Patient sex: M
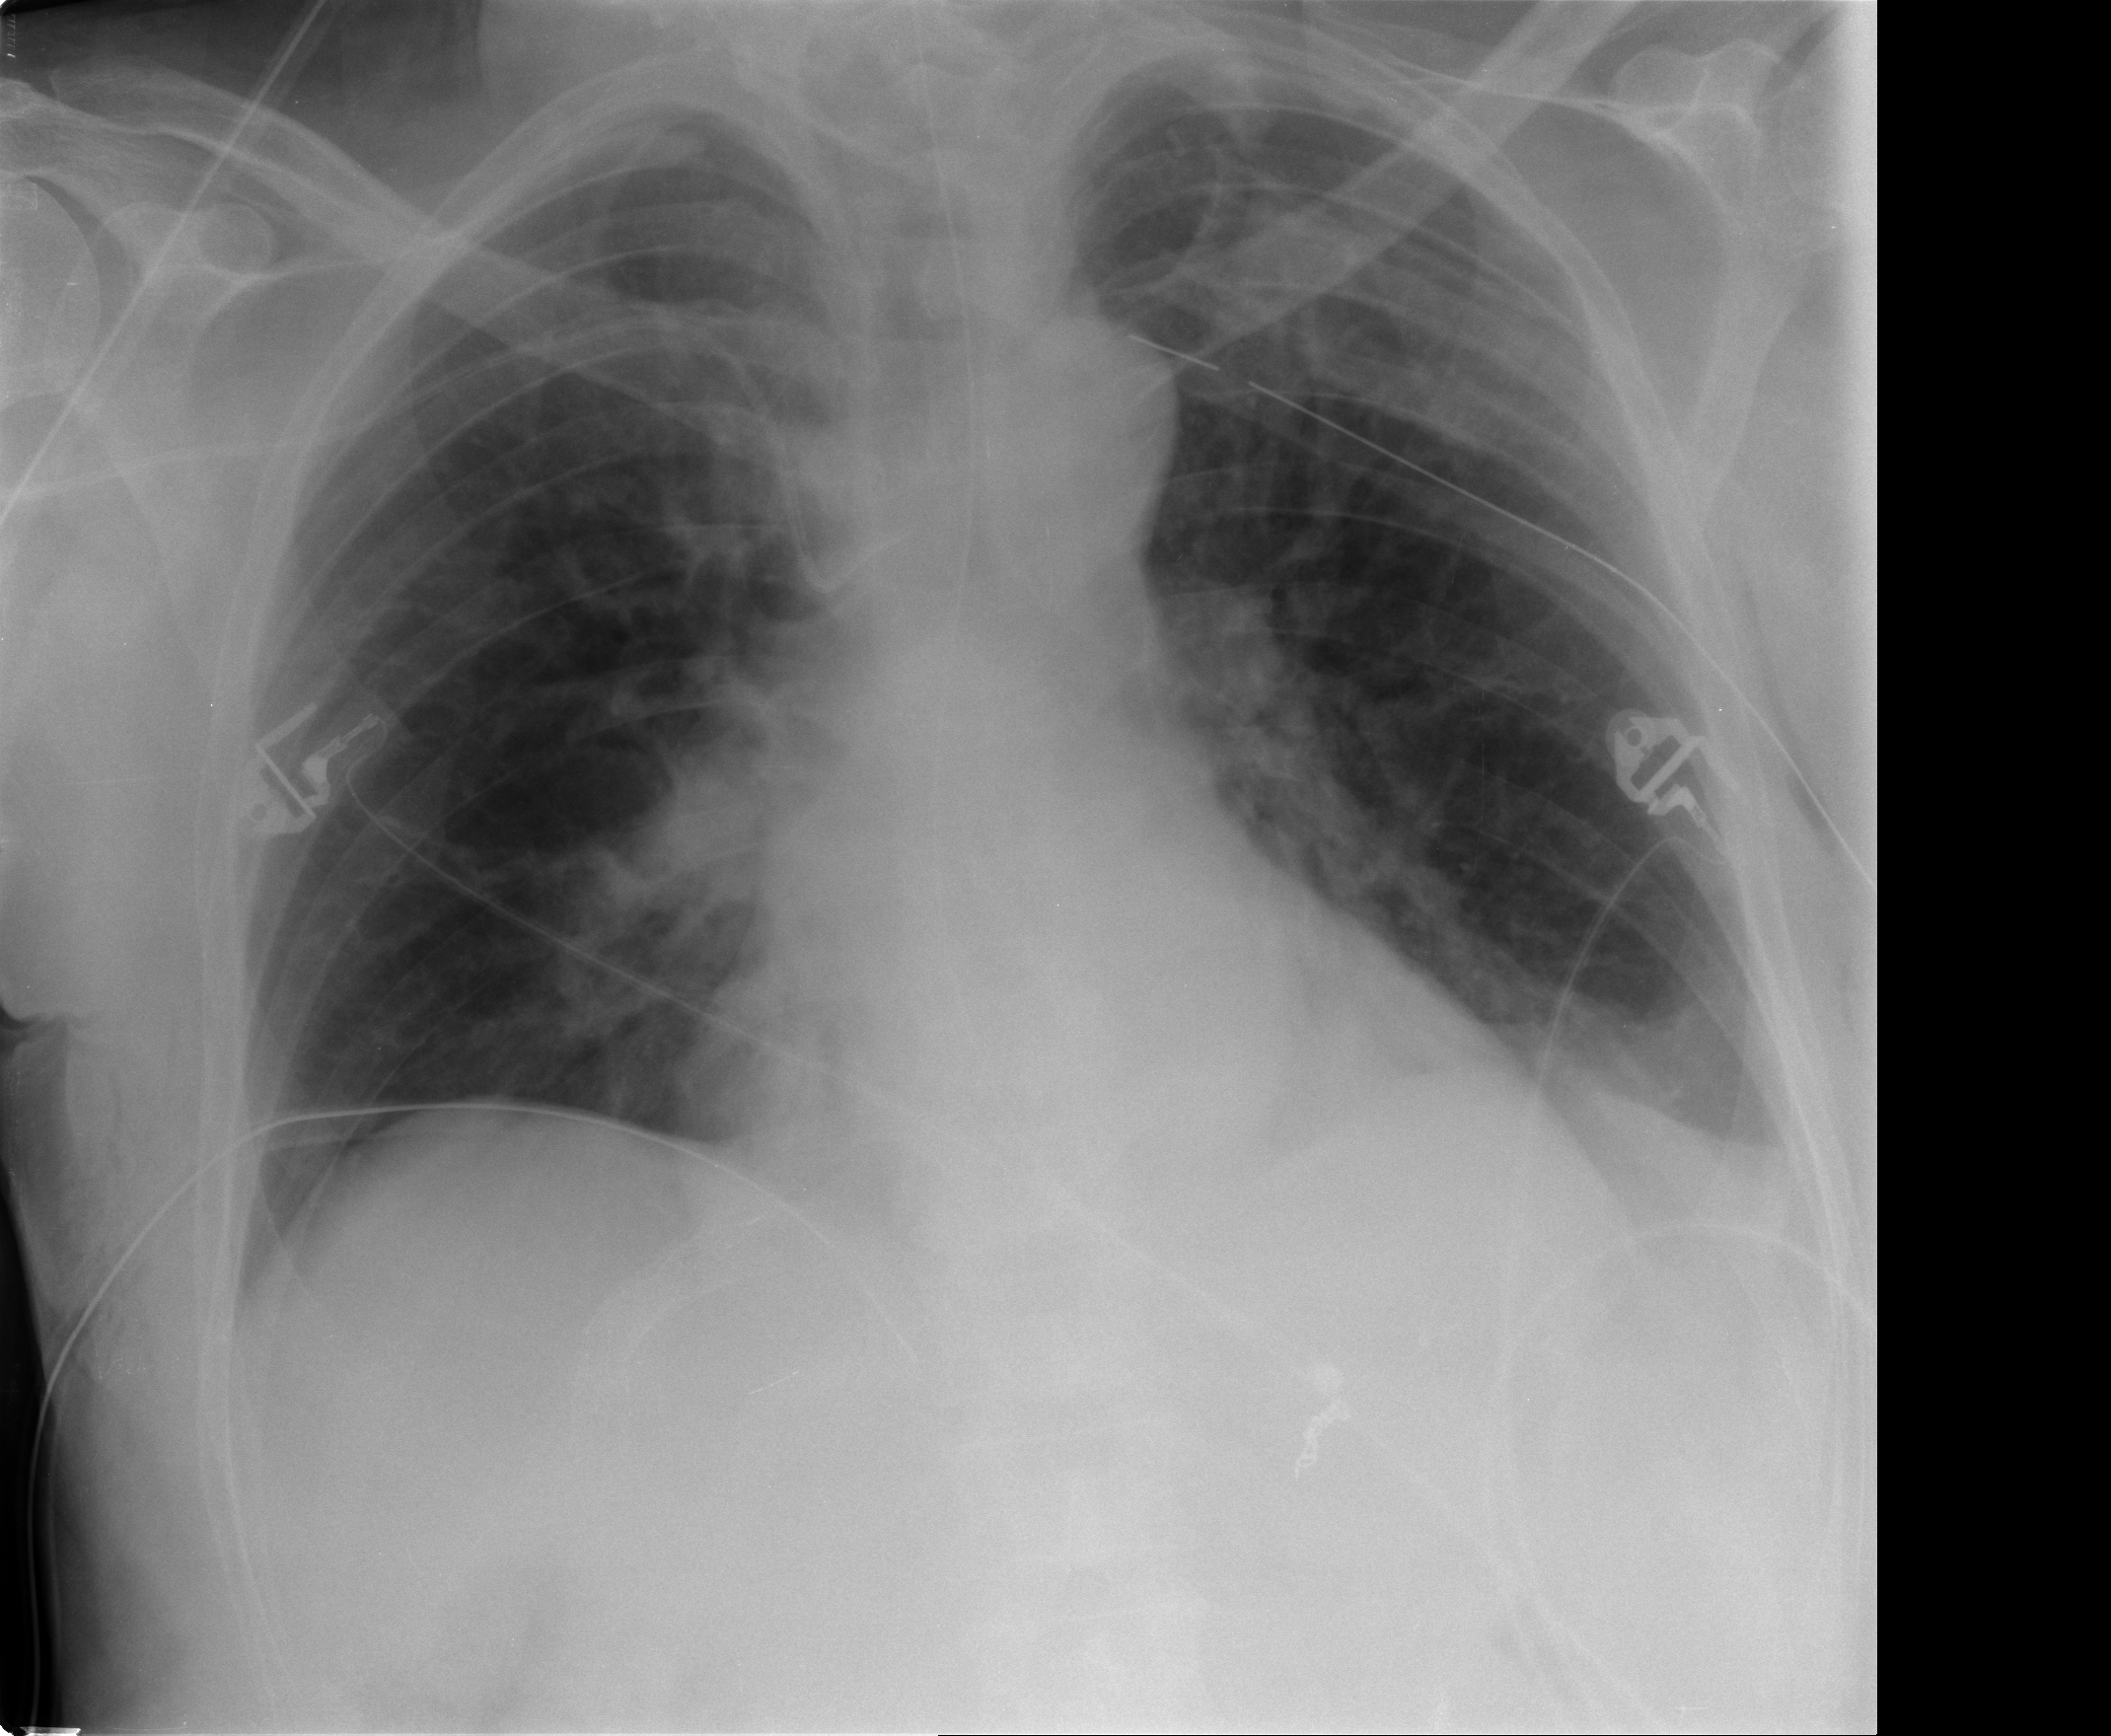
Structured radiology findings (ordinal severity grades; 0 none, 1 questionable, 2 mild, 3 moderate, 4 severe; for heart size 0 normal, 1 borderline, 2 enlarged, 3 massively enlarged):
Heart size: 2
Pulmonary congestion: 2
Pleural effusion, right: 1
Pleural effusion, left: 2
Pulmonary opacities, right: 1
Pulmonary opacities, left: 1
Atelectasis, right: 2
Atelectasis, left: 2